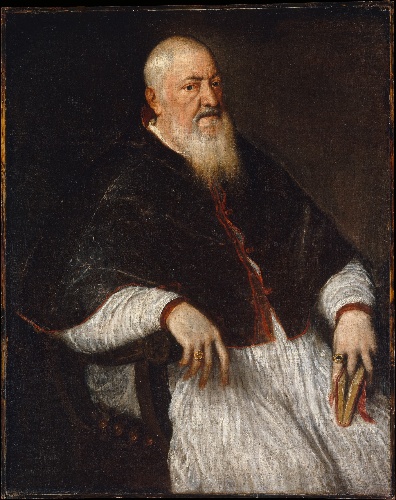
Title: Filippo Archinto (born about 1500, died 1558), Archbishop of Milan
Artist: Titian (Tiziano Vecellio)
Artist bio: Italian, Pieve di Cadore ca. 1485/90?–1576 Venice
Date: mid-1550s
Object type: Painting
Classification: Paintings
Medium: Oil on canvas
Dimensions: 46 1/2 x 37 in. (118.1 x 94 cm)
Department: European Paintings
Credit line: Bequest of Benjamin Altman, 1913
Accession year: 1914
Repository: Metropolitan Museum of Art, New York, NY
Tags: Men|Portraits